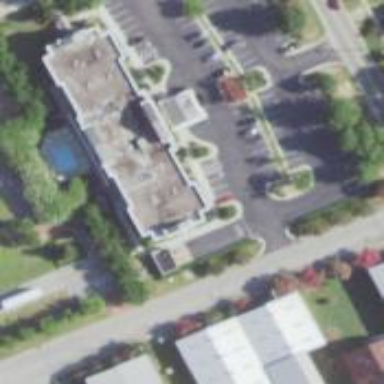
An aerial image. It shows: Hotel.